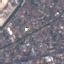
Land use / land cover class: Residential